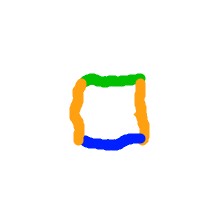
Shape: square